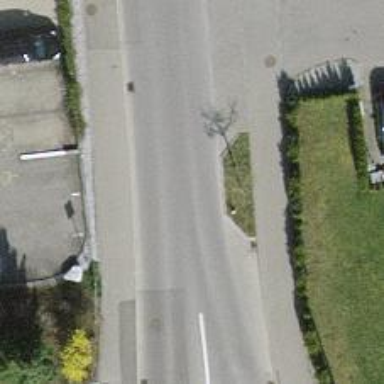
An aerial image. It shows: Chicane for traffic calming.